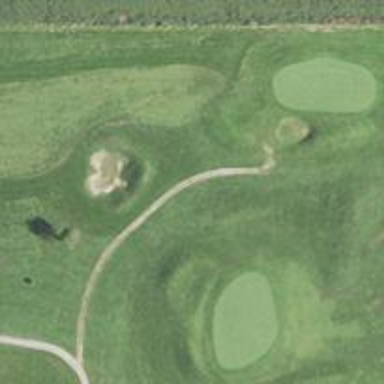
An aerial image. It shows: Golf cartpath that is also road path.